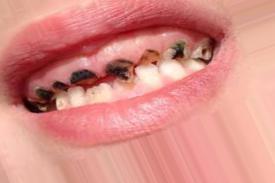
Condition: Caries